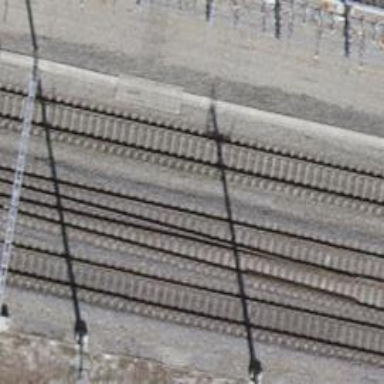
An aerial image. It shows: Single railway track with electrified contact line.